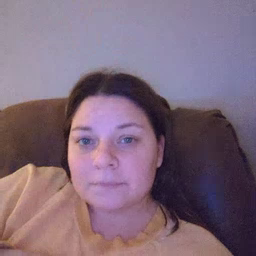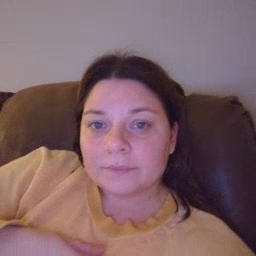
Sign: who